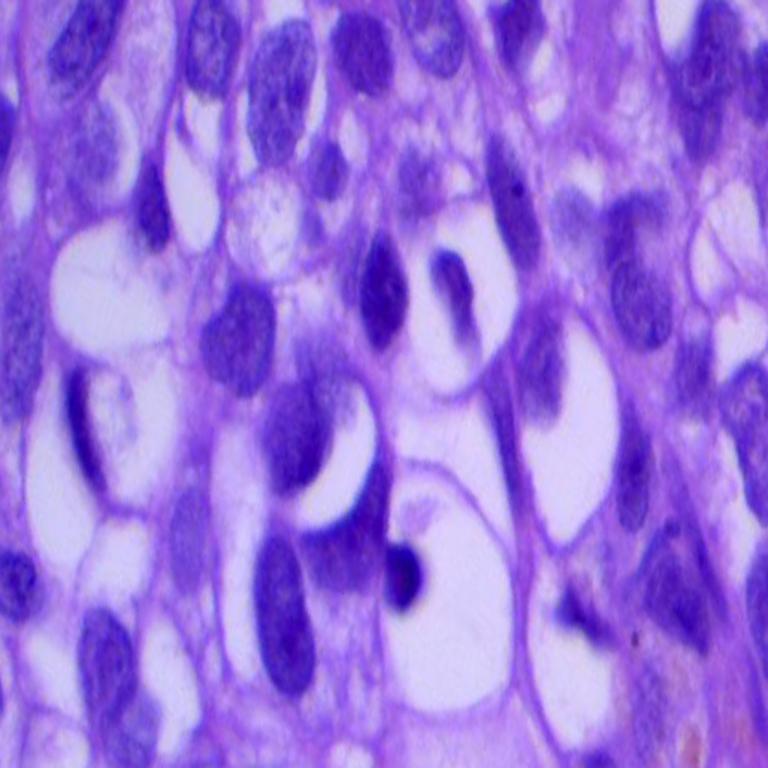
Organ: lung
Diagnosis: squamous carcinomas